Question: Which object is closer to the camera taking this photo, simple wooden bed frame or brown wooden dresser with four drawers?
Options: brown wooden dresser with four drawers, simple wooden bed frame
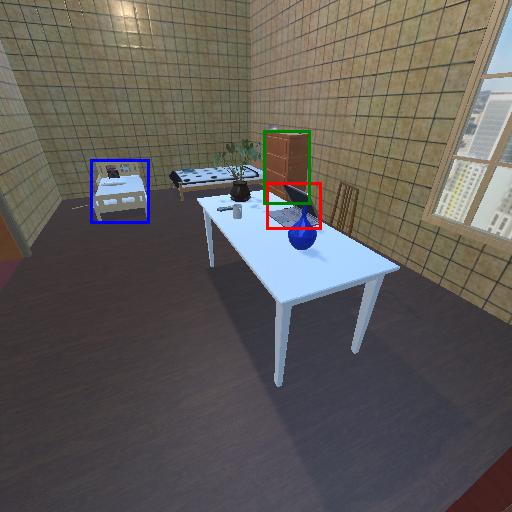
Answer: brown wooden dresser with four drawers